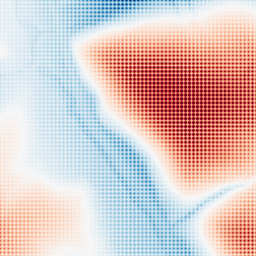
Category: trend_removal
Decomposition family: polynomial_high
Decomposition parameters: degree: 6
Upsampling method: sinc_blackman
Upsampling parameters: scale: 4
kernel_size: 4
Upsampling scale: 4